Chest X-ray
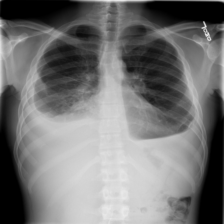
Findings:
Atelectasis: negative
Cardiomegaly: negative
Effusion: positive
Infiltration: negative
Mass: negative
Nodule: negative
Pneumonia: negative
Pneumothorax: negative
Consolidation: negative
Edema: negative
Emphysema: negative
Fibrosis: negative
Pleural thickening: positive
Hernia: negative